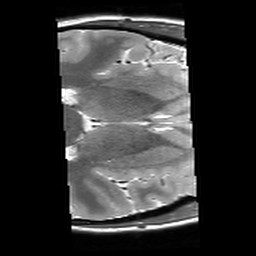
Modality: T2starw
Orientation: axial
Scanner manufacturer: siemens
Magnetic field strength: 3 T
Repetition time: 8.1 s
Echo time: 0.05 s